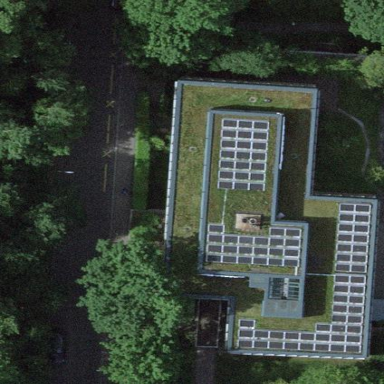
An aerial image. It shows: Office building.